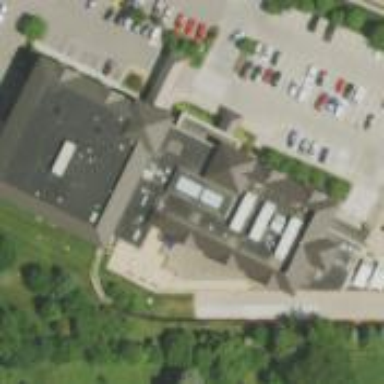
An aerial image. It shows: Hospital building.